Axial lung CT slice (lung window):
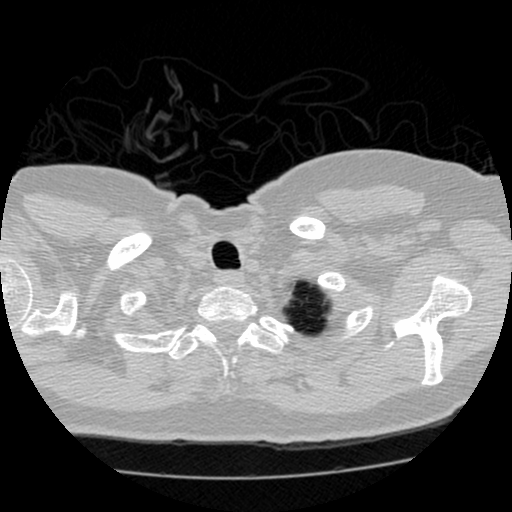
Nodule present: no